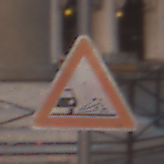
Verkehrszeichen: SplittSchotter
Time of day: SunriseSunset
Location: Outdoor (Urban)
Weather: Clear
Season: NotSpecified
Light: Natural